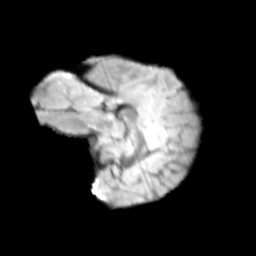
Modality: T2w
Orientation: sagittal
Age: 11
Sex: male
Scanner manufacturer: siemens
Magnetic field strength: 3 T
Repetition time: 3.8 s
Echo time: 0.07 s